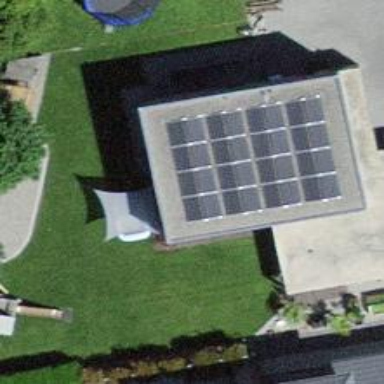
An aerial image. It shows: Solar power generator utilizing photovoltaic technology with solar photovoltaic panels.